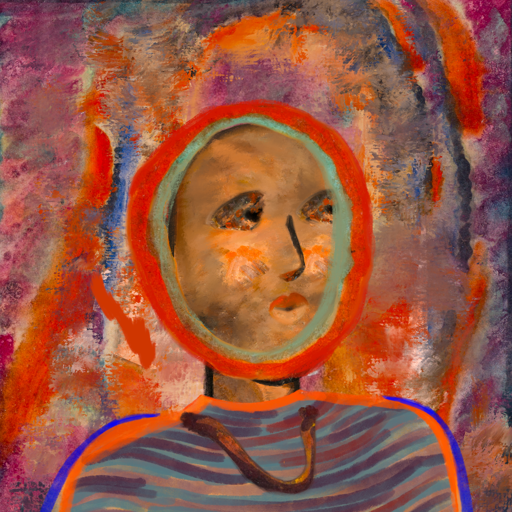
Background: Experience, Head And Neck Side: Gypsy_Queen, Face Side: Gypsy_Queen, Bust: Experience, Hair Side: Sisters, Head Accessory: Blank, Second Necklace: Comrade, Necklace: Blank, Baby: Blank